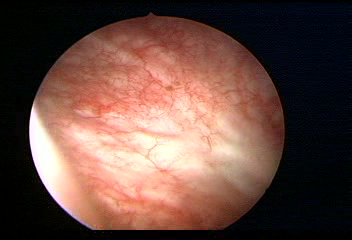
Modality: WLC
Class: Normal mucosa
Bladder cancer association: No